Interaction volume radius: 5 \u00c5
Interaction volume height: 10 \u00c5
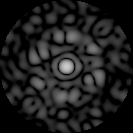
Disorder parameter: 0.8378